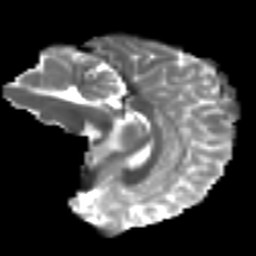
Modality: T2w
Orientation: sagittal
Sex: male
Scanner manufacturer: ge
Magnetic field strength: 3 T
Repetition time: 7 s
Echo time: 0.08 s